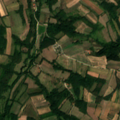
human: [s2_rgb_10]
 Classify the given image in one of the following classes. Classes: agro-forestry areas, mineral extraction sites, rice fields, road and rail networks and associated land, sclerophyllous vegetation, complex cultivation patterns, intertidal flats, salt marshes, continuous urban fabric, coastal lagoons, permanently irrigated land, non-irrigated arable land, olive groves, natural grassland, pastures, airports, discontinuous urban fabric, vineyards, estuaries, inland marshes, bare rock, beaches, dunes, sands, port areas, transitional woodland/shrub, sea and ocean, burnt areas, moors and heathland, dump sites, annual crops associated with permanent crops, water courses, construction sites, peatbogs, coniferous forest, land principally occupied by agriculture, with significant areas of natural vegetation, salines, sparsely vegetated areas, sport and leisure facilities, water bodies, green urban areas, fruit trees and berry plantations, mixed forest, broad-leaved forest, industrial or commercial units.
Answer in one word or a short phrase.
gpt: discontinuous urban fabric, complex cultivation patterns, land principally occupied by agriculture, with significant areas of natural vegetation, broad-leaved forest